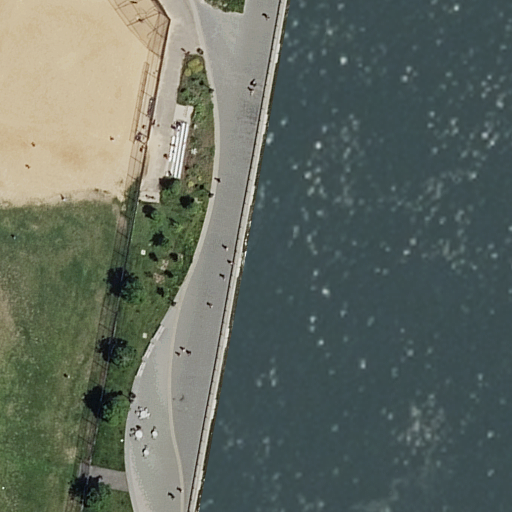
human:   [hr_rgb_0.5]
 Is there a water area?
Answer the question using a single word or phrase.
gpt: yes

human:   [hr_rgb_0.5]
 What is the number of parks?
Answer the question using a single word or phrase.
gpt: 1

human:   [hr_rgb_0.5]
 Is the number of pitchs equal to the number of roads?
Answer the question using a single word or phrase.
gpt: no

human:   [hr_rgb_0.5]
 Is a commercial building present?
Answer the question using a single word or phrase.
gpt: no

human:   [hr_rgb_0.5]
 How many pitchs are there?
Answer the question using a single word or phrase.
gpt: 1

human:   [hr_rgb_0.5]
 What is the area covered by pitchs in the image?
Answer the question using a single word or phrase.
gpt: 2558m2

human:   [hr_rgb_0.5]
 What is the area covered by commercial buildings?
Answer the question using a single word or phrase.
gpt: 0m2

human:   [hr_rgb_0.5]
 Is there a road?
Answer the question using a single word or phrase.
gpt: yes

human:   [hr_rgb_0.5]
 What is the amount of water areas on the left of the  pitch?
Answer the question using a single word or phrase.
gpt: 0

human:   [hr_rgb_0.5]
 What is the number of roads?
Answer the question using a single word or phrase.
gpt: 2

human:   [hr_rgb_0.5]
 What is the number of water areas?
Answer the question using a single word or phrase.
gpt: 1

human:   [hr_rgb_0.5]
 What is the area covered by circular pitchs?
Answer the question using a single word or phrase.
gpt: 0m2

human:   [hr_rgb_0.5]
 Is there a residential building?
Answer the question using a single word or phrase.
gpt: no

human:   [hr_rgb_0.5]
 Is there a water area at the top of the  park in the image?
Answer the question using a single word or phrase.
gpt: no

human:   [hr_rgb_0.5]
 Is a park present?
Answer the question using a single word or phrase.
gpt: yes

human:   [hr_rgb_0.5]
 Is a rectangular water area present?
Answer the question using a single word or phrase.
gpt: yes

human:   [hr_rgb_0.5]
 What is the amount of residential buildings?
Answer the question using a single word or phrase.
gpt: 0

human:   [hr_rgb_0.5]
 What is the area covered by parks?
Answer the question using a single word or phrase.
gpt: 8197m2

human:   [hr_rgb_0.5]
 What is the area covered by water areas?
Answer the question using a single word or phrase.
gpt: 5760m2

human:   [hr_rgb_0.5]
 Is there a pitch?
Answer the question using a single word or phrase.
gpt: yes

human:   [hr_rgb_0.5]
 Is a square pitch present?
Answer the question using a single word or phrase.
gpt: no

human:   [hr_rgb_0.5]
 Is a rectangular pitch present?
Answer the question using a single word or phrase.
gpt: yes

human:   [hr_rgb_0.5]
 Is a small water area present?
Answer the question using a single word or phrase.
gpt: no

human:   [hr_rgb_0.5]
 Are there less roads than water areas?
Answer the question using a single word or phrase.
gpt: no

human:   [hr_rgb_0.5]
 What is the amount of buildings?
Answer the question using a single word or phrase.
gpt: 0

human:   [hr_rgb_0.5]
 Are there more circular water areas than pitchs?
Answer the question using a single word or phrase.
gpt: no

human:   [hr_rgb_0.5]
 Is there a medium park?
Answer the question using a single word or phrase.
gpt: no

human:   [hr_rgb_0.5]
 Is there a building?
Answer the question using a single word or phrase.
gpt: no

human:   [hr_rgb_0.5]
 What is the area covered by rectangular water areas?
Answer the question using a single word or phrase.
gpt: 5760m2

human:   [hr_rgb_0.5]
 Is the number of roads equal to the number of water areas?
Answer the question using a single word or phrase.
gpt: no

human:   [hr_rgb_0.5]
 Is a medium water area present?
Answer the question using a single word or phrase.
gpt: no

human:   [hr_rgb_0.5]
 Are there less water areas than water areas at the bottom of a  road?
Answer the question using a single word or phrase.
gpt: no

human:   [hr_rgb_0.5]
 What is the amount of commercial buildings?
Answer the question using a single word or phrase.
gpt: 0

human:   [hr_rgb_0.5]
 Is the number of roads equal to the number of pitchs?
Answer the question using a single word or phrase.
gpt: no

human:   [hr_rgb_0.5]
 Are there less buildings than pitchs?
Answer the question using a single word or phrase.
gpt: yes

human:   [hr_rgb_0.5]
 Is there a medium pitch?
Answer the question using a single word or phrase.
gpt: no

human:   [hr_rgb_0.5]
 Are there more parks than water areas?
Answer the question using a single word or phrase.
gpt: no

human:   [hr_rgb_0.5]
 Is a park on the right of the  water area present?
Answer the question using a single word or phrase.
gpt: no

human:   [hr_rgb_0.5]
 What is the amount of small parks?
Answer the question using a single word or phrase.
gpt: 0

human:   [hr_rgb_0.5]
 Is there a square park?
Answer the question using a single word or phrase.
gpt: no

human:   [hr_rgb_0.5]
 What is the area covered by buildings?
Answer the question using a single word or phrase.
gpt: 0m2

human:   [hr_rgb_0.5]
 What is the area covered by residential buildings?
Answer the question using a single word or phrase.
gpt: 0m2

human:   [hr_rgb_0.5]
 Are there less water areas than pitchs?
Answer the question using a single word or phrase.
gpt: no

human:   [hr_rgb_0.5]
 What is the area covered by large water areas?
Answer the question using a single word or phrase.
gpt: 5760m2

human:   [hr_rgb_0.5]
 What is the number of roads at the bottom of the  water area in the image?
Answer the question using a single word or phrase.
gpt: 0

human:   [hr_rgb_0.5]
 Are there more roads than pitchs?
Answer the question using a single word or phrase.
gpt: yes

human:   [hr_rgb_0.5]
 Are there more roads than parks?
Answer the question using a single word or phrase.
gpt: yes

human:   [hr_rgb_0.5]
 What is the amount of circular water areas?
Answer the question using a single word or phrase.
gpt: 0

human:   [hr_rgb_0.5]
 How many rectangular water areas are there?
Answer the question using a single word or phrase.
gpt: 1

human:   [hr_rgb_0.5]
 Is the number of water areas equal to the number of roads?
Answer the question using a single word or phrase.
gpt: no

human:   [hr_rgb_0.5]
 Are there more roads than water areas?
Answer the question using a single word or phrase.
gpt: yes

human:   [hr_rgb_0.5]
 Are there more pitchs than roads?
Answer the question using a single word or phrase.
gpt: no

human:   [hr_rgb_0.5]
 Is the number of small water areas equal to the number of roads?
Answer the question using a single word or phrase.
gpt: no

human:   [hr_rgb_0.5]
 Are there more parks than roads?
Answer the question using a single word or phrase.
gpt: no

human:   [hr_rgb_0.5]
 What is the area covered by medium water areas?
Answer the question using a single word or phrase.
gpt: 0m2

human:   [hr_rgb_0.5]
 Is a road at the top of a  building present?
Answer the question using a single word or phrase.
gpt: no

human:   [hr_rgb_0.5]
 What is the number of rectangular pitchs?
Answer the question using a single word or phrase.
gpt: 1

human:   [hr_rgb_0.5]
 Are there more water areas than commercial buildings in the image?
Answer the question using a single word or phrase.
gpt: yes

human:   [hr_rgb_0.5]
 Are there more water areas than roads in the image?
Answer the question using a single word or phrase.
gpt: no

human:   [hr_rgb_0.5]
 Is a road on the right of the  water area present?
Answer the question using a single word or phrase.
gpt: no

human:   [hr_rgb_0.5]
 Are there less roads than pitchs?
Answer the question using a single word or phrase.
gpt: no

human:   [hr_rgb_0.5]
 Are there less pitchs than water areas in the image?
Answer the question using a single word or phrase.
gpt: no

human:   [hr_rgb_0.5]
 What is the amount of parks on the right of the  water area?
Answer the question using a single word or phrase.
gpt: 0

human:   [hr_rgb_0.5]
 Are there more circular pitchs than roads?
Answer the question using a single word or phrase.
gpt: no